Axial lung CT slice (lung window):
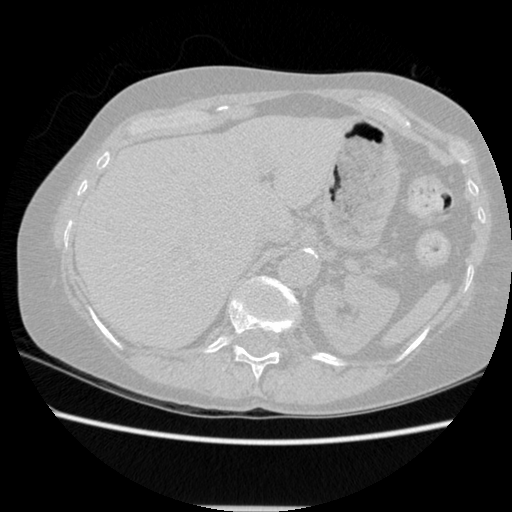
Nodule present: no